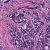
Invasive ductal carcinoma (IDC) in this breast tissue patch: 0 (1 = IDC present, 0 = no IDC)